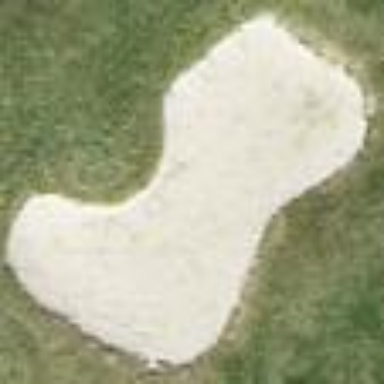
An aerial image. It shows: Golf bunker filled with sandy terrain.